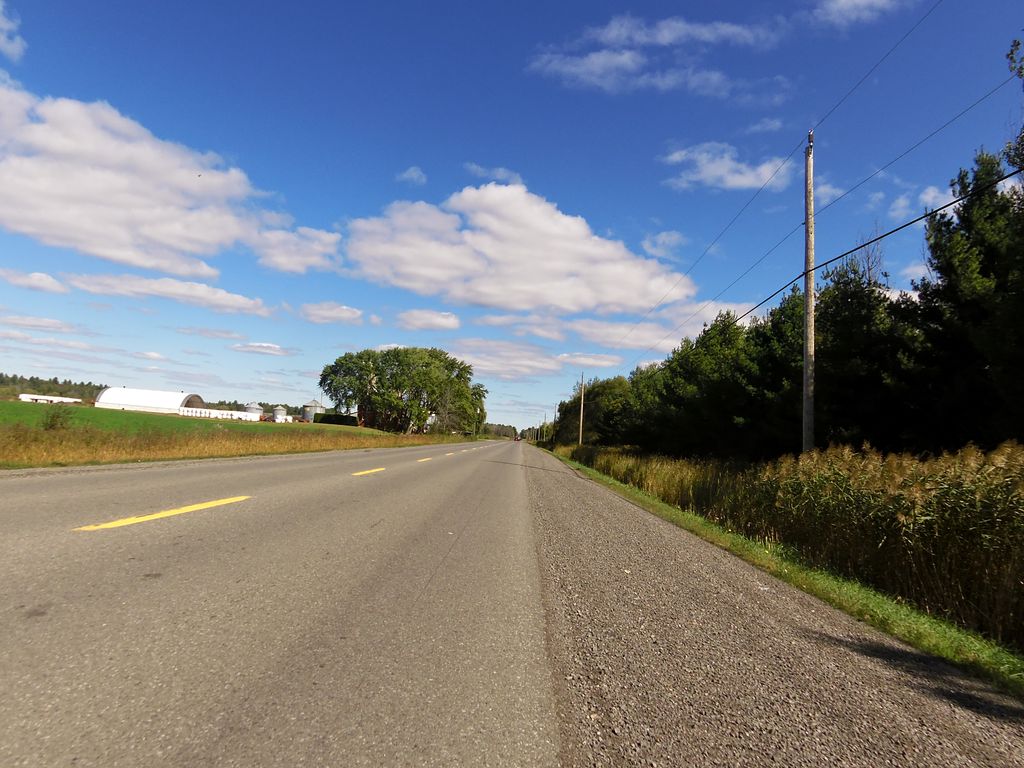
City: ottawa-gatineau